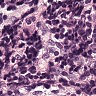
Metastatic tissue present: no